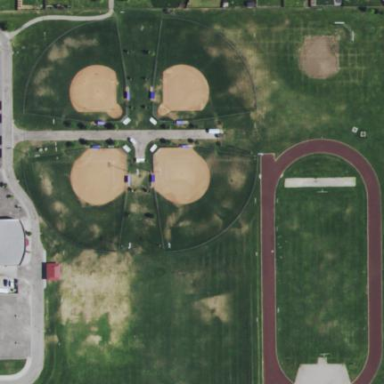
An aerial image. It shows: Baseball pitch for leisure land.